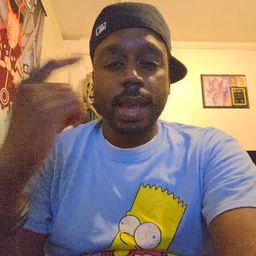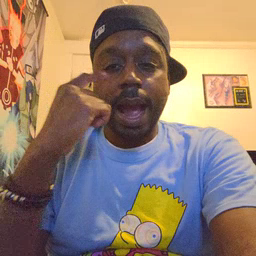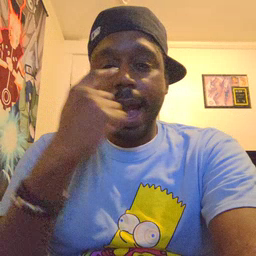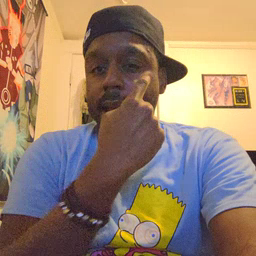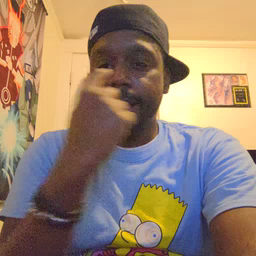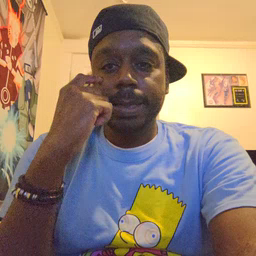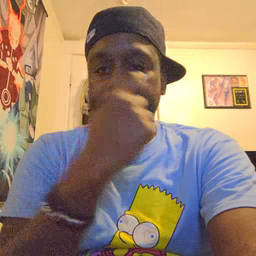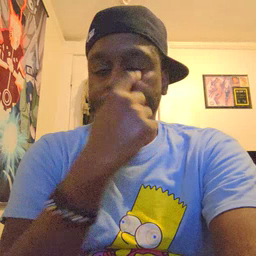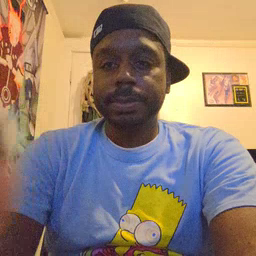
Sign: eye